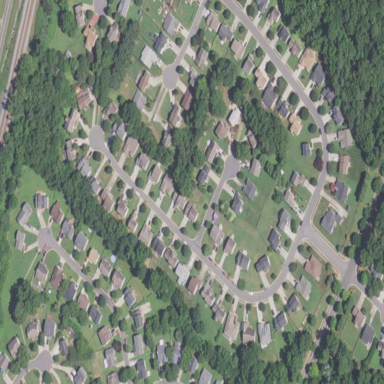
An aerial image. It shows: Residential area composed of single-family homes.